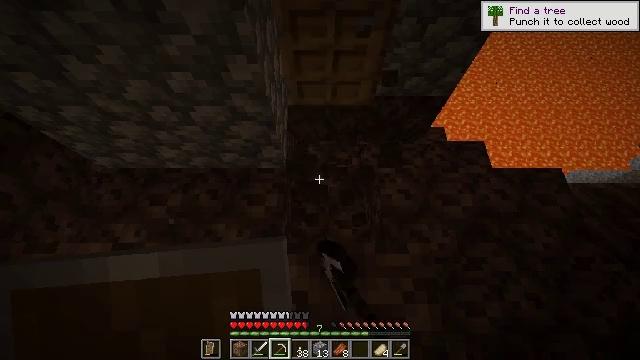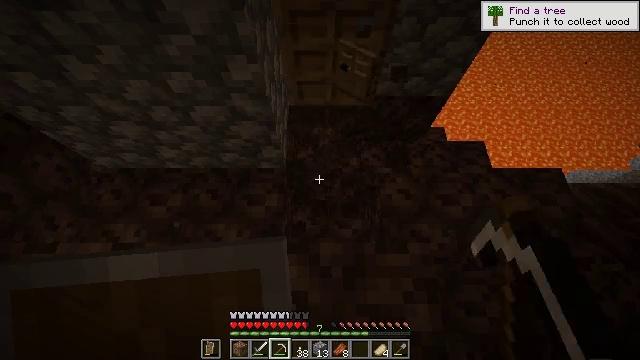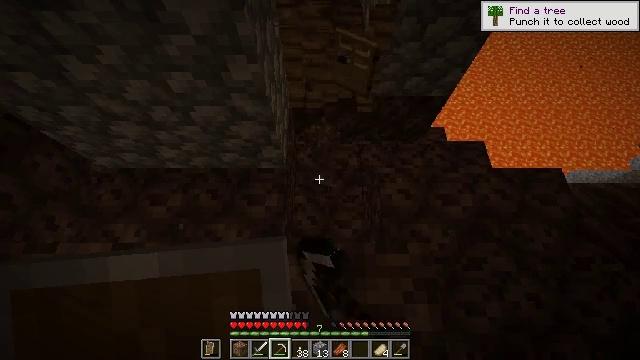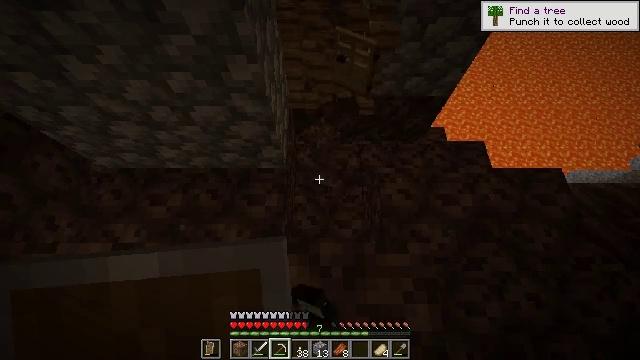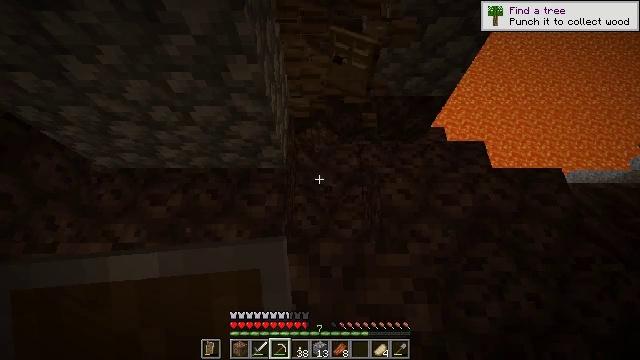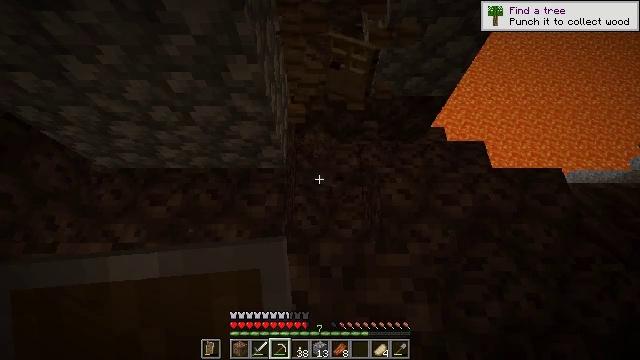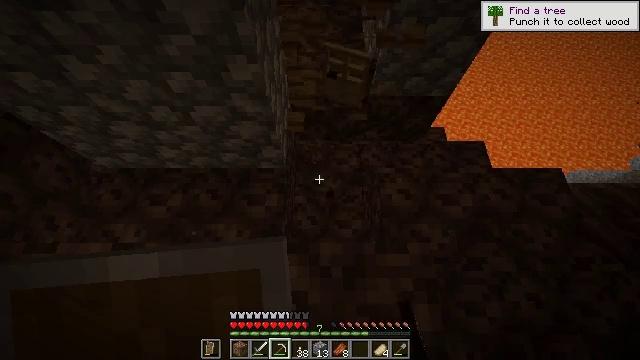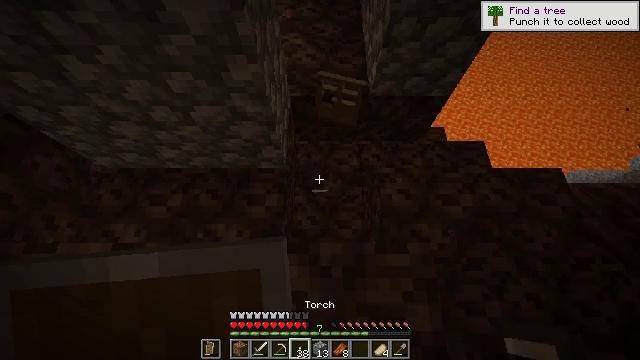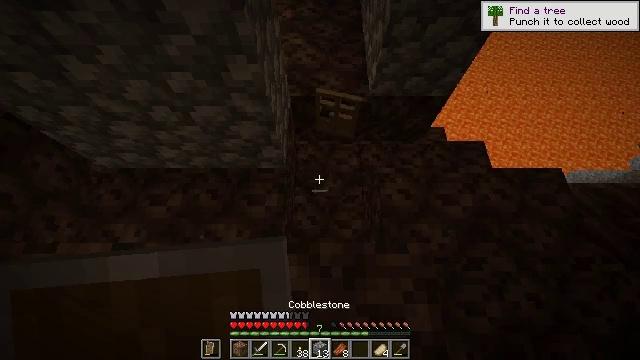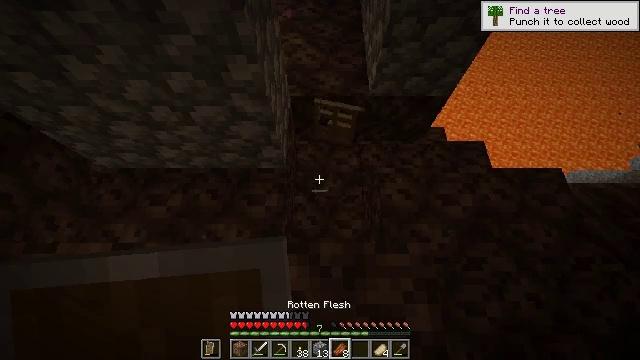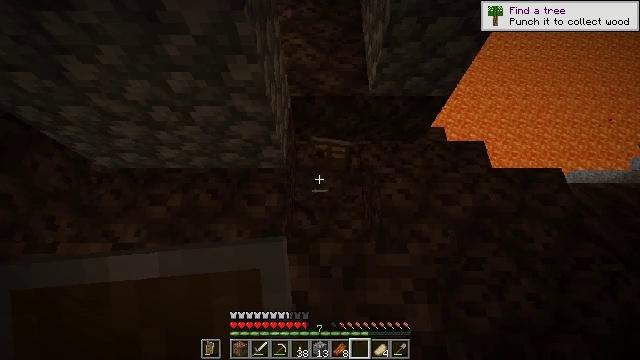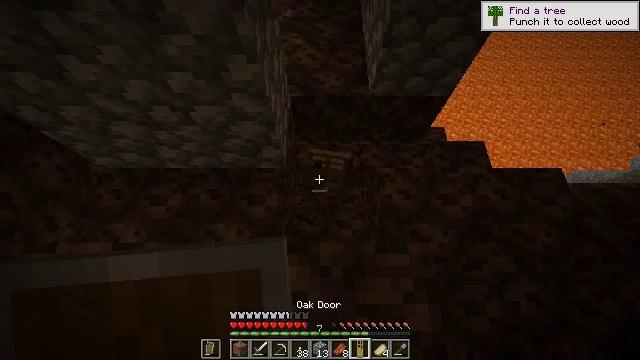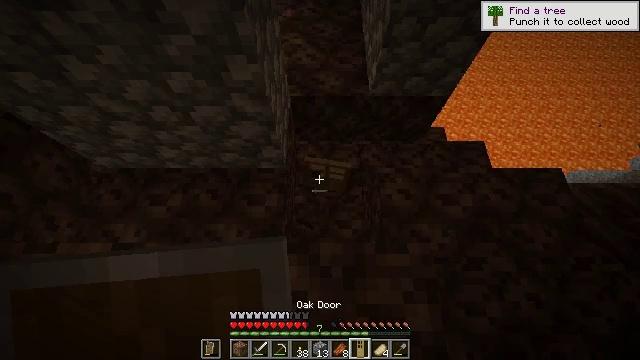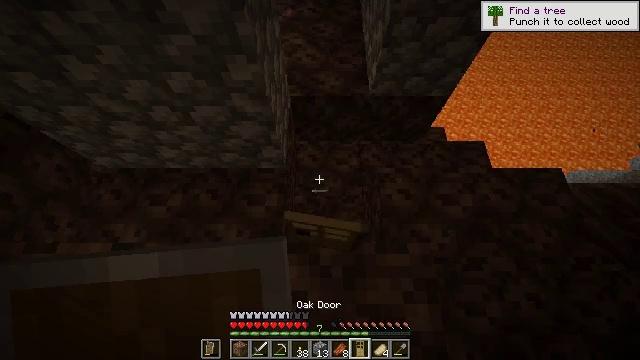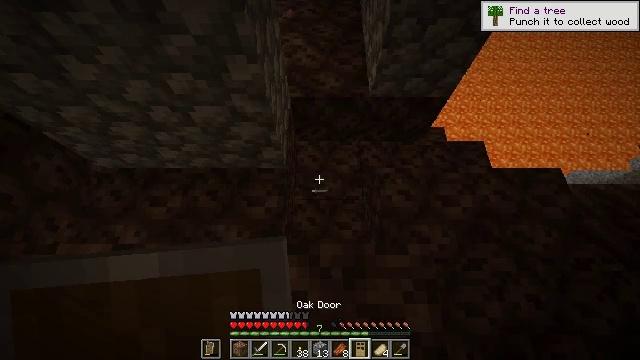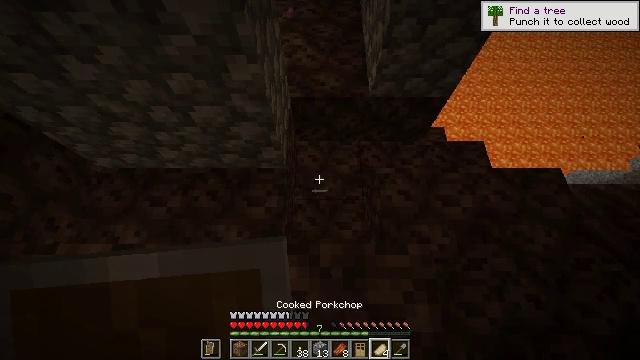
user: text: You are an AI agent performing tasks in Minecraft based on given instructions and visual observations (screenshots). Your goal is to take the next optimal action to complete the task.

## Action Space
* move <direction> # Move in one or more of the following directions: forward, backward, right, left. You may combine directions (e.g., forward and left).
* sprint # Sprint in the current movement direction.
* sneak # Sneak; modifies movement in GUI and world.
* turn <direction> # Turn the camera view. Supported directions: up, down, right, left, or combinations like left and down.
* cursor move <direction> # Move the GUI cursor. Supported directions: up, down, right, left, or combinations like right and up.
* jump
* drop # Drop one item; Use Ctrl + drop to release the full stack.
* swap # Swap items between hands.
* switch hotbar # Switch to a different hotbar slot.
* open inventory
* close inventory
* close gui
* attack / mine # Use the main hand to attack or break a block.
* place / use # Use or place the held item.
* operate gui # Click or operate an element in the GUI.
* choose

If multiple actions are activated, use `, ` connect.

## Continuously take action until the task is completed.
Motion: motion action
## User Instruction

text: Collect soul sand blocks.
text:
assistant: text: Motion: attack / mine
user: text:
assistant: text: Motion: no_op
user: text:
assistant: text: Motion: no_op
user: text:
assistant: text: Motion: no_op
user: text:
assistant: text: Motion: no_op
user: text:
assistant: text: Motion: no_op
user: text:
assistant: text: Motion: no_op
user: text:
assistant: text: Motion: no_op
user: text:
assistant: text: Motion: no_op
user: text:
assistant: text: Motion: no_op
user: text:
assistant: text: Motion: no_op
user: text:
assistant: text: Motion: no_op
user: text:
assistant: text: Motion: no_op
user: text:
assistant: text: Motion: no_op
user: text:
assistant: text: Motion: no_op
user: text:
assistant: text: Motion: no_op
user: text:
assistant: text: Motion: no_op
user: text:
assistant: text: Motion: no_op
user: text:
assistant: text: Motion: no_op
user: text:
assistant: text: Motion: no_op
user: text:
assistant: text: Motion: turn right
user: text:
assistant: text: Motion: move left, turn right
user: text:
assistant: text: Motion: move back and move left, turn right
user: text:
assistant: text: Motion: move back and move left, turn right
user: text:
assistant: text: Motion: move back and move left, turn right and down
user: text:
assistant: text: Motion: move back and move left, turn right and down
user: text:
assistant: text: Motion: move back and move left, turn right
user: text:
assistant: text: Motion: move back and move left, turn right
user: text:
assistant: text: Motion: turn right
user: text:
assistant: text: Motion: no_op